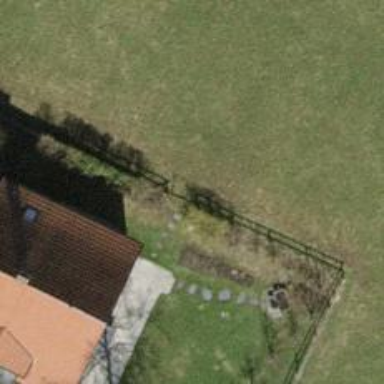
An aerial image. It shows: Path covered with grass.